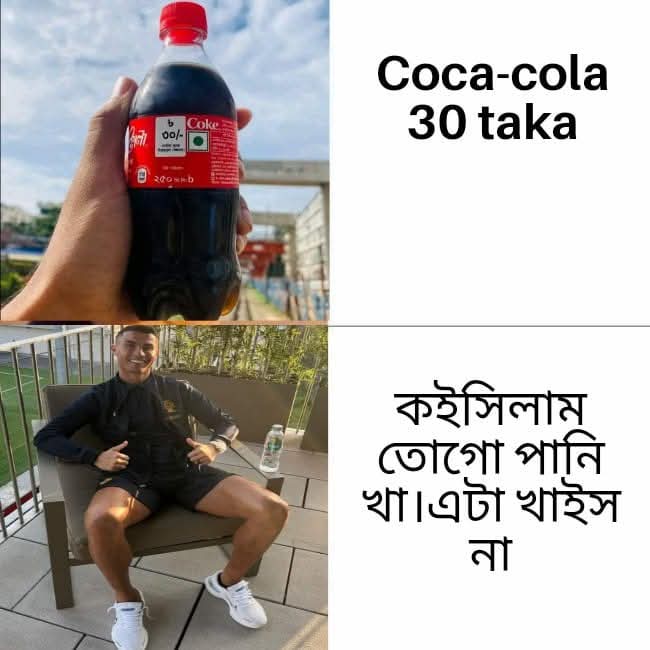
Text: Coca-cola 30 taka
কইসিলাম তোগো পানি খা। এটা খাইস না
Label: Non Hate